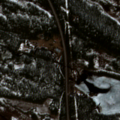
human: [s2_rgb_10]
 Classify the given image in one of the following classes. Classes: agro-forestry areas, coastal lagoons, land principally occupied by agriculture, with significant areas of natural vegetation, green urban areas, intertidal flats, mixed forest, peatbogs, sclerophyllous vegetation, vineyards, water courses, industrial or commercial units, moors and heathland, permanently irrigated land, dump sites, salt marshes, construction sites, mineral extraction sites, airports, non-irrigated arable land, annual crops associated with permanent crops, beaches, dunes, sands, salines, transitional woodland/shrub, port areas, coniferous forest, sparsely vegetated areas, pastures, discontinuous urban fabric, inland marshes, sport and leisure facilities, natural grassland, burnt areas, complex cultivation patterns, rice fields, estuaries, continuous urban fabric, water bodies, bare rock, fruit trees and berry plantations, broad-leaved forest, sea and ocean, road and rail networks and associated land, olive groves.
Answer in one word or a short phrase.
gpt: coniferous forest, mixed forest, peatbogs, water bodies